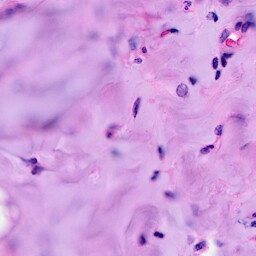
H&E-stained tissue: Breast